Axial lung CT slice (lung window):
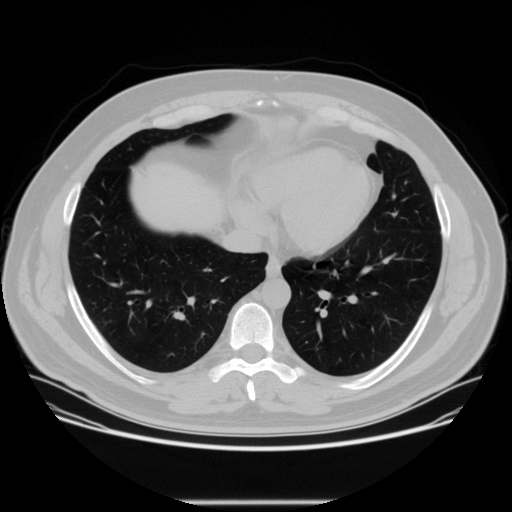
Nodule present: no